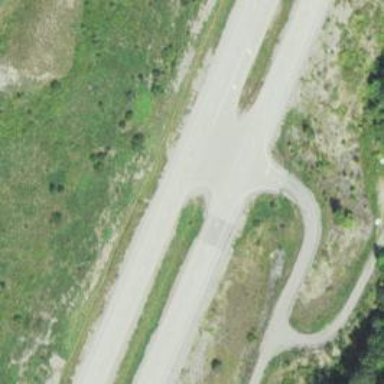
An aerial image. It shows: Trunk highway with expressway features.